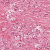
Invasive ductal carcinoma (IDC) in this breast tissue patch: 1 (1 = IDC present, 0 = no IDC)